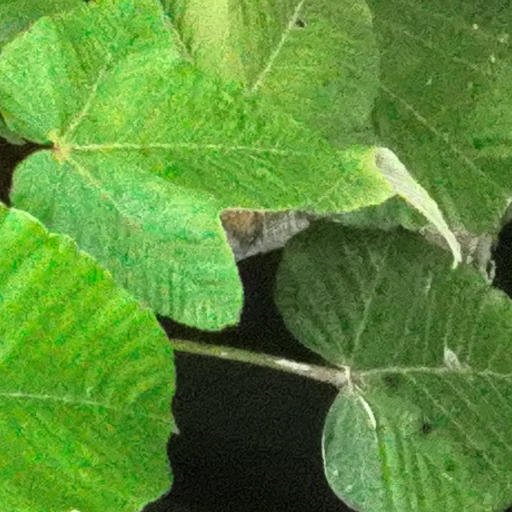
Species: Sterculia apetala
GBIF accepted scientific name: Sterculia apetala
Crown area (m\u00b2): 101.64